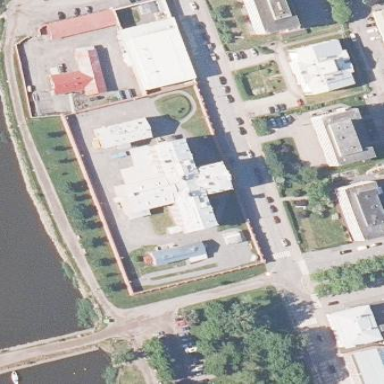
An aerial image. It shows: Maroon building.